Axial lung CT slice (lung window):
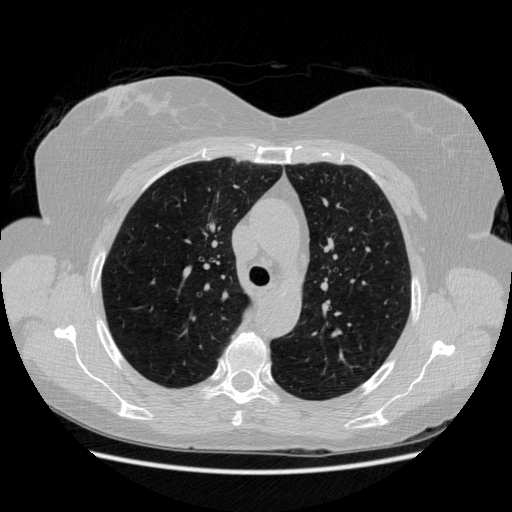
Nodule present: no